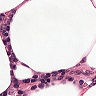
Metastatic tissue present: no